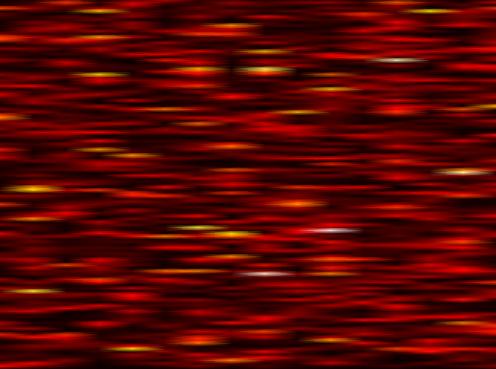
Label: OFDM